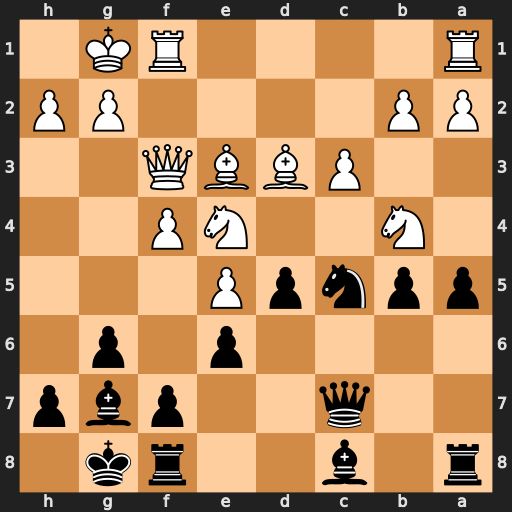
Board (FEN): r1b2rk1/2q2pbp/4p1p1/ppnpP3/1N2NP2/2PBBQ2/PP4PP/R4RK1
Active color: b
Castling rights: -
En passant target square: -
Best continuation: dxe4 Bxe4 Nxe4 Qxe4 Bb7